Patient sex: F
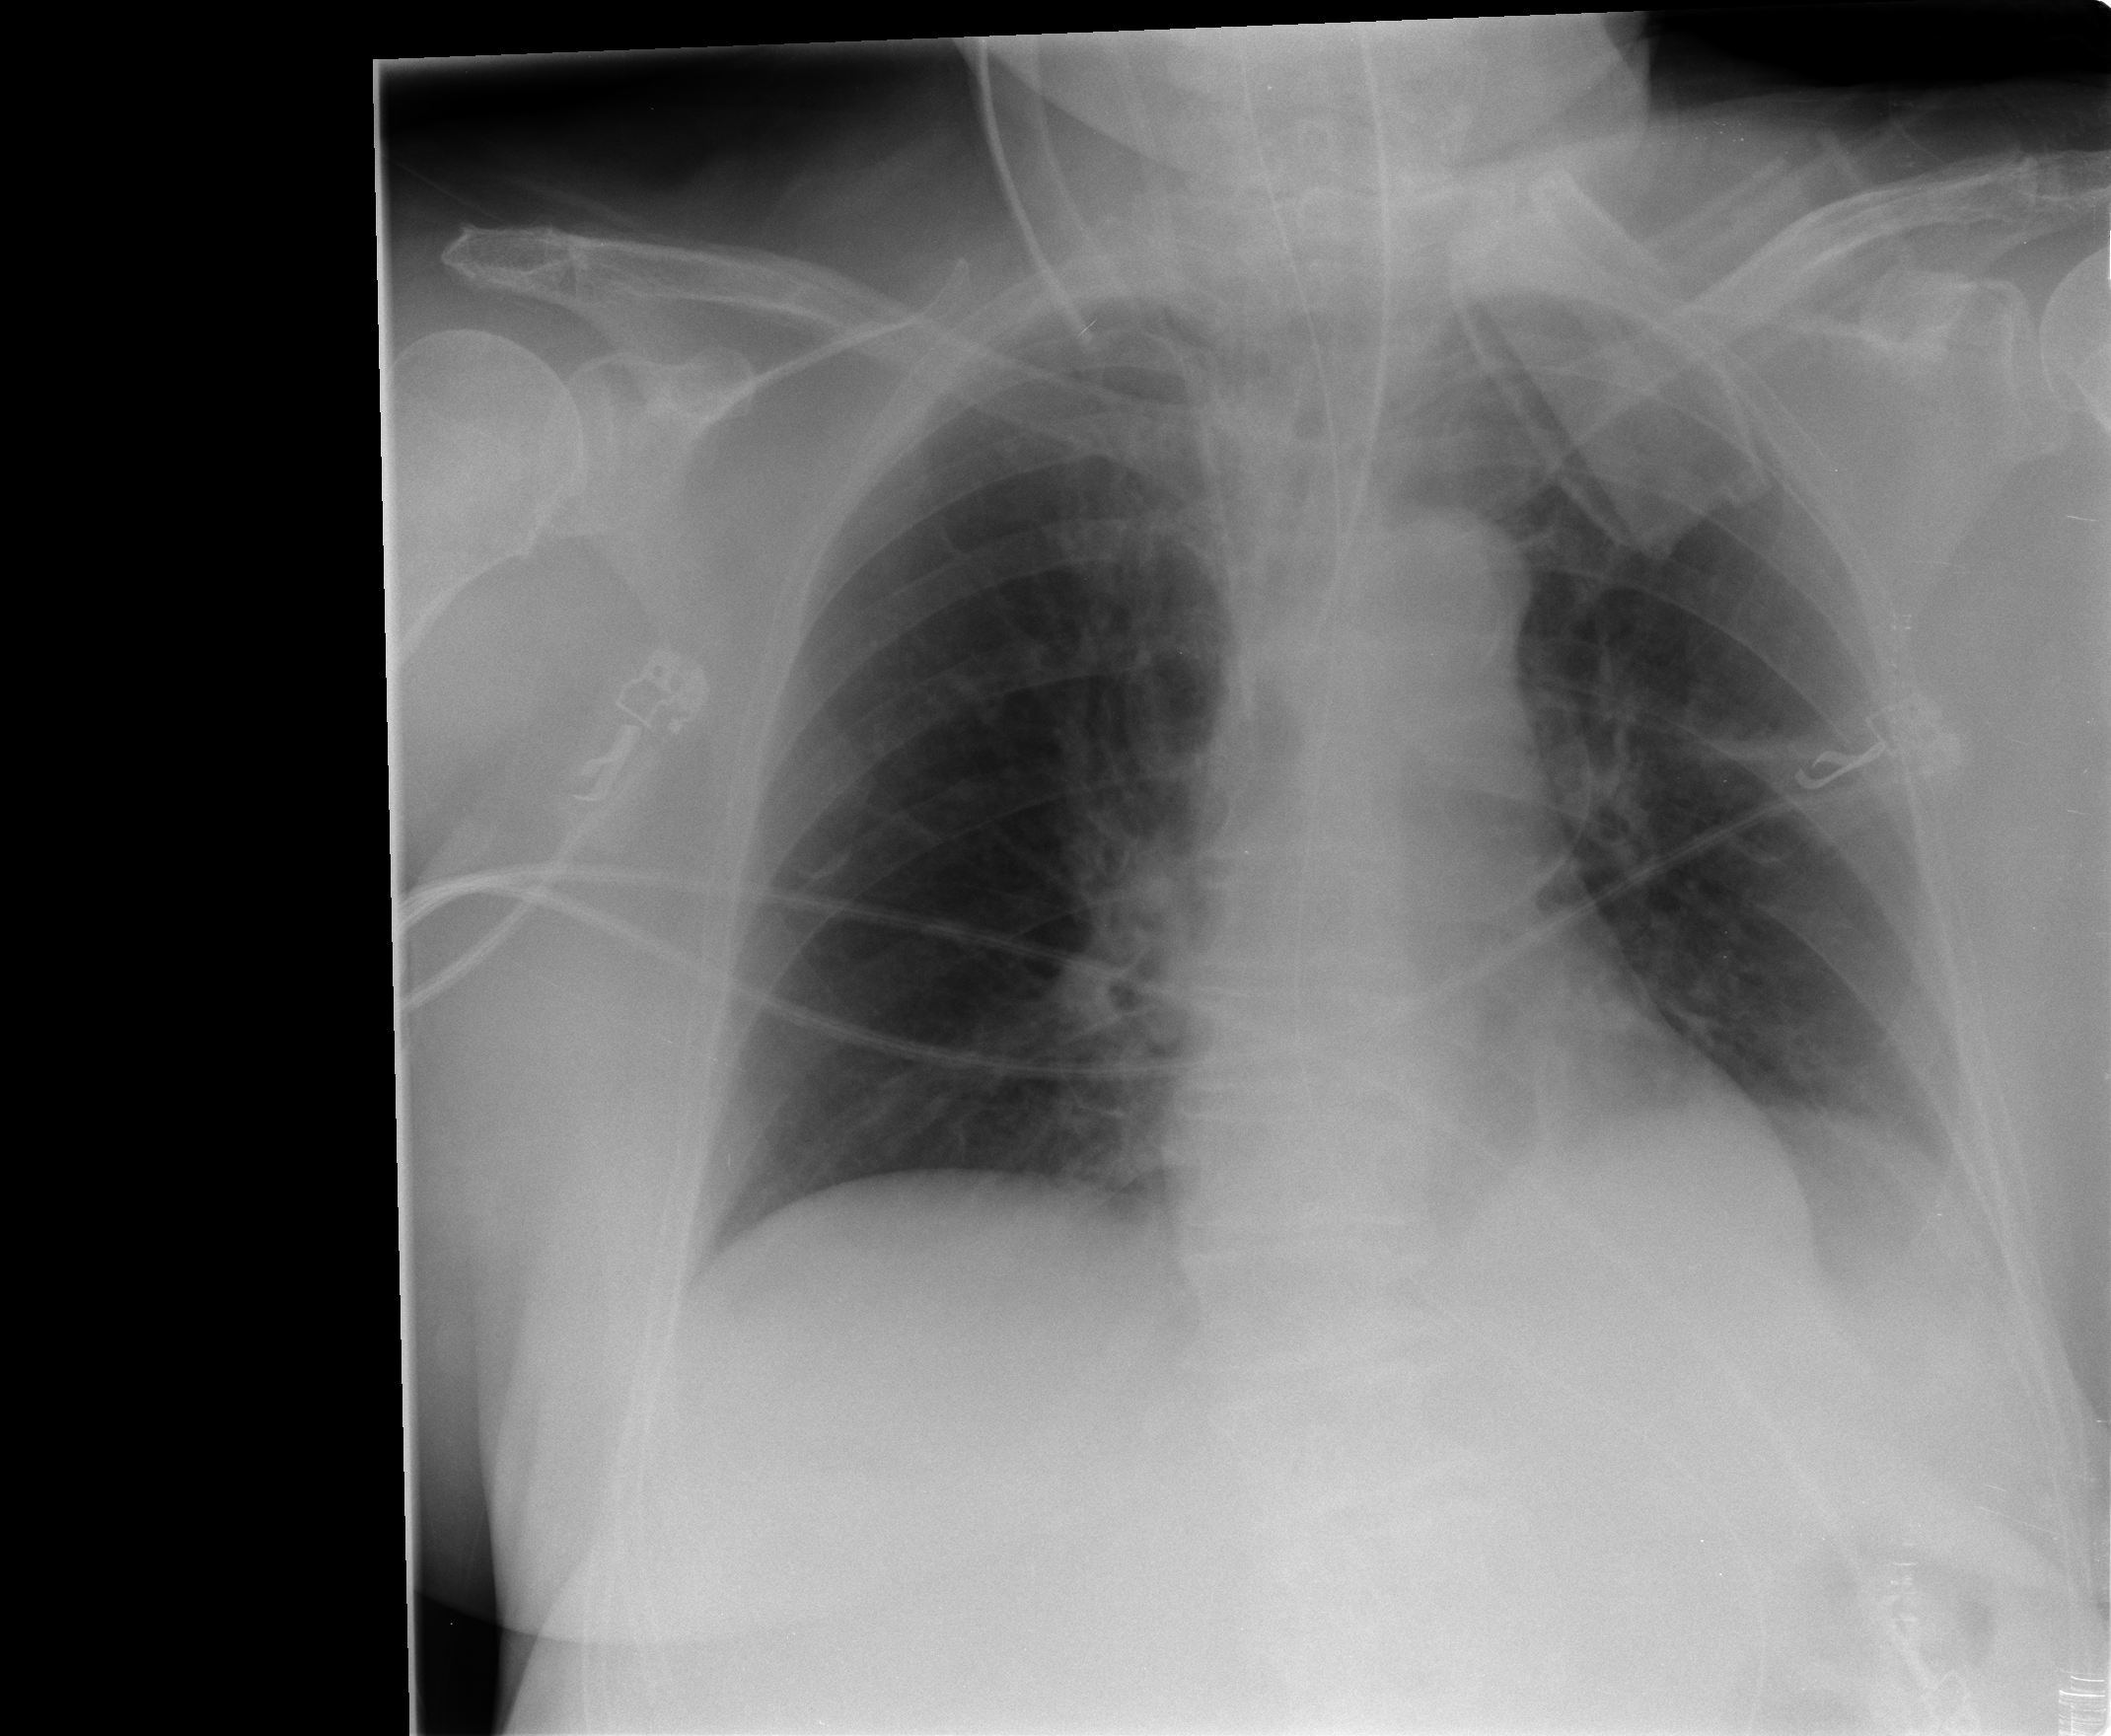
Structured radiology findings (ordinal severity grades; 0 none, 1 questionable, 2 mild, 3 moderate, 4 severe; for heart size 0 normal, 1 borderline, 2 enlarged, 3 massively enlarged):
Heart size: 0
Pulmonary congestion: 2
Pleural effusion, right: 0
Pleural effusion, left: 0
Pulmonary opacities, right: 0
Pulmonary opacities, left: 0
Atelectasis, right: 0
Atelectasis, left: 2